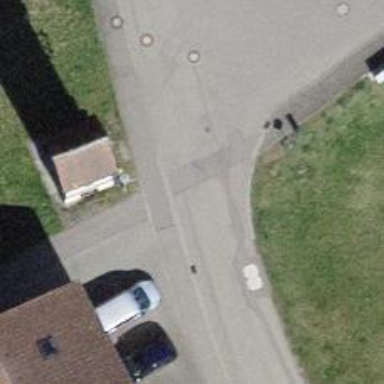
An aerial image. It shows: Asphalt service road.